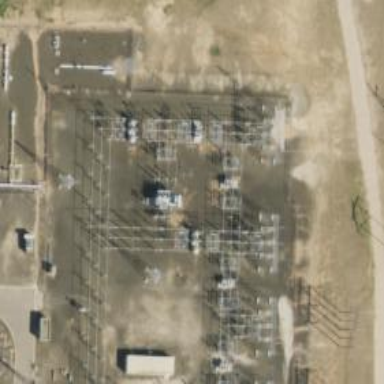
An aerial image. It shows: Switch used for power control.